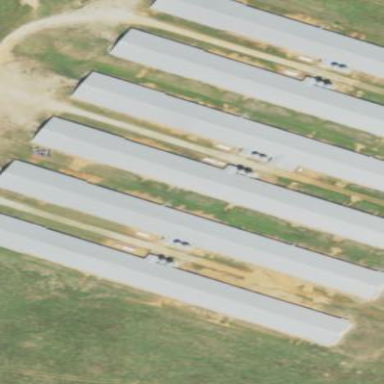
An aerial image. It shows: Poultry house.